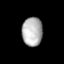
Tissue: lung
Cell type: Fibroblasts
Senescence score: 0.7106
Nuclear area (px): 577
Mean DAPI intensity: 179.7